高一 · 立体几何学
如图, 在几何体 $A C D-A_{1} B_{1} C_{1} D_{1}$ 中, 四边形 $A D D_{1} A_{1}, C D D_{1} C_{1}$ 为矩形, 平面 $A D D_{1} A_{1} \perp$ 平面 $C D D_{1} C_{1}, B_{1} A_{1} \perp$ 平面 $A D D_{1} A_{1}, A D=C D=1, A A_{1}=A_{1} B_{1}=2, E$为棱 $A A_{1}$ 的中点.

(1) 证明: $B_{1} C_{1} \perp C E$;

(2) 设 $A_{1} D$ 与 $A D_{1}$ 的交点为 $O$, 试问: 在线段 $B_{1} A_{1}$ 上是否存在一点 $N$, 使得 $O N \|$ 平面 $B_{1} C_{1} C$.
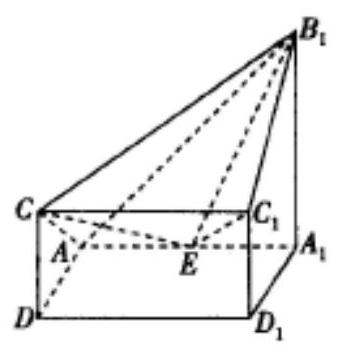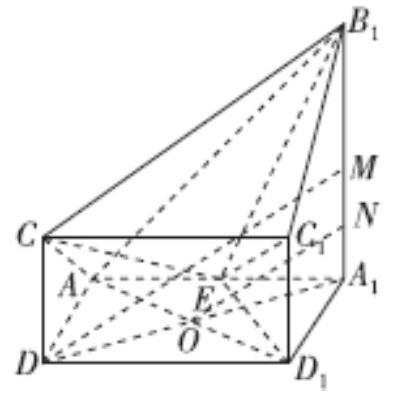
答案: ）证明见解析；（2）见解析.
解析: 【分析】

(1) 先证明线 $C C_{1} \perp$ 平面 $A_{1} B_{1} C_{1} D_{1}$ 可得 $C C_{1} \perp B_{1} C_{1}$, 根据 $B_{1} E^{2}=B_{1} C_{1}^{2}+E C_{1}^{2}$ 可证明 $B_{1} C_{1} \perp C_{1} E$, 从而可证 $B_{1} C_{1} \perp$ 平面 $C C_{1} E$, 由线面垂直的性质可得结论 (2) 设 $M$为线段 $B_{1} A_{1}$ 的中点, 可证四边形 $C D M B_{1}$ 为平行四边形, 取 $M A_{1}$ 的中点 $N$, 连 $0 N$ 由中位线可知, $O N / / C B_{1}$, 即可证明.

【详解】

(1) 因为 $B_{1} A_{1} \perp$ 平面 $A D D_{1} A_{1}$, 所以 $B_{1} A_{1} \perp D D_{1}$,

又 $D D_{1} \perp D_{1} A_{1}, B_{1} A_{1} \cap D_{1} A_{1}=A_{1}$, 所以 $D D_{1} \perp$ 平面 $A_{1} B_{1} C_{1} D_{1}$,

因为 $D D_{1} / / C C_{1}$, 所以 $C C_{1} \perp$ 平面 $A_{1} B_{1} C_{1} D_{1}, B_{1} C_{1} \subset$ 平面 $A_{1} B_{1} C_{1} D_{1}$, 所以

$C C_{1} \perp B_{1} C_{1}$,

因为平面 $A D D_{1} A_{1} \perp$ 平面 $C D D_{1} C_{1}$, 平面 $A D D_{1} A_{1} \cap$ 平面 $C D D_{1} C_{1}=D D_{1}, C_{1} D_{1} \perp D D_{1}$,

所以 $C_{1} D_{1} \perp$ 平面 $A D D_{1} A_{1}$,

经计算可得 $B_{1} E=\sqrt{5}, B_{1} C_{1}=\sqrt{2}, E C_{1}=\sqrt{3}$,

从而 $B_{1} E^{2}=B_{1} C_{1}^{2}+E C_{1}^{2}$,

所以在 $\Delta B_{1} E C_{1}$ 中, $B_{1} C_{1} \perp C_{1} E$,

又 $C C_{1}, C_{1} E \subset$ 平面 $C C_{1} E, C C_{1} \cap C_{1} E=C_{1}$,

所以 $B_{1} C_{1} \perp$ 平面 $C C_{1} E$,

又 $C E \subset$ 平面 $C C_{1} E$, 所以 $B_{1} C_{1} \perp C E$.

（2）当 $A_{1} N=\frac{1}{4} A_{1} B_{1}$ 时, $O N \|$ 平面 $B_{1} C_{1} C$.

其理由如下：

因为 $B_{1} A_{1} \perp$ 平面 $A D D_{1} A_{1}, C_{1} D_{1} \perp$ 平面 $A D D_{1} A_{1}$, 所以 $C_{1} D_{1} / / B_{1} A_{1}, \therefore C D / / B_{1} A_{1}$,设 $M$ 为线段 $B_{1} A_{1}$ 的中点, 又 $C D=\frac{1}{2} B_{1} A_{1}=1$,

$\therefore C D / / B_{1} M, C D=B_{1} M$,

所以四边形 $C D M B_{1}$ 为平行四边形,

所以 $D M / / C B_{1}$,
又因为中位线的性质，所以 $O N / / D M$ ，

所以 $O N / / C B_{1}$,

因为 $O N \not \subset$ 平面 $B_{1} C_{1} C, C B_{1} \subset$ 平面 $B_{1} C_{1} C$,

所以 $O N \|$ 平面 $B_{1} C_{1} C$.

【点睛】

本题主要考查了线面垂直的判定与性质, 面面垂直的性质, 线面平行的判定, 属于中档题.